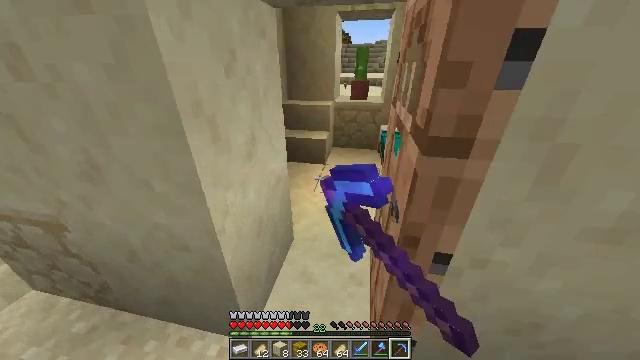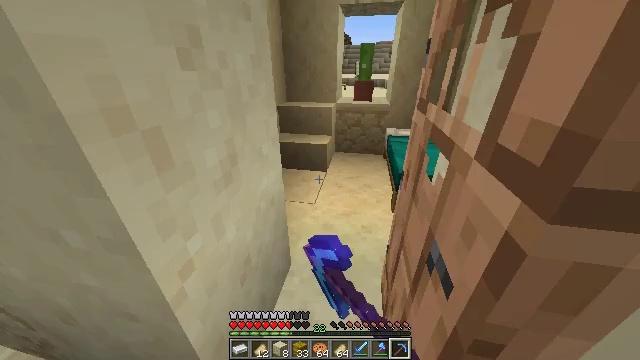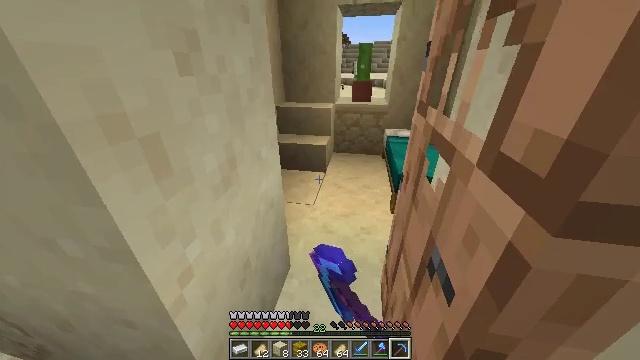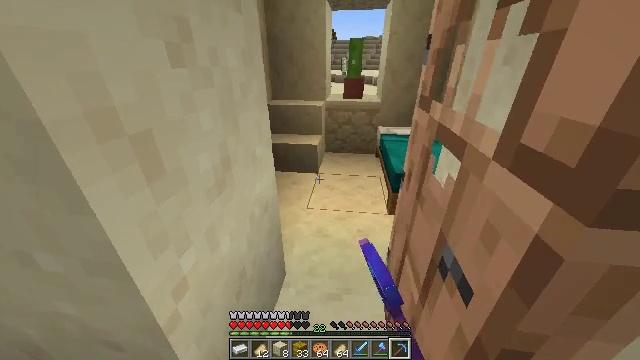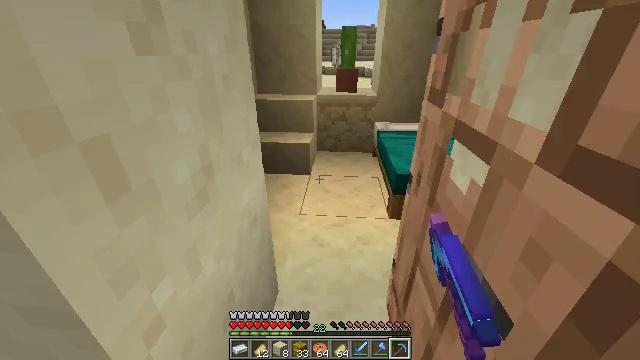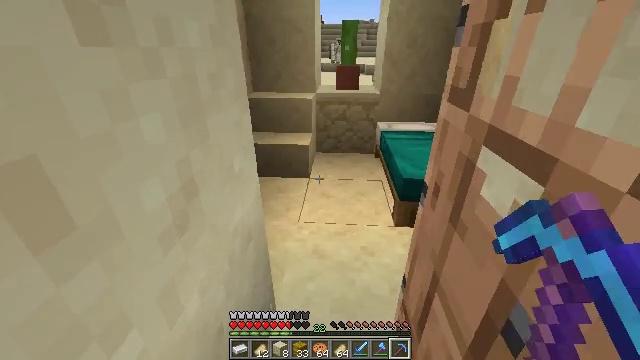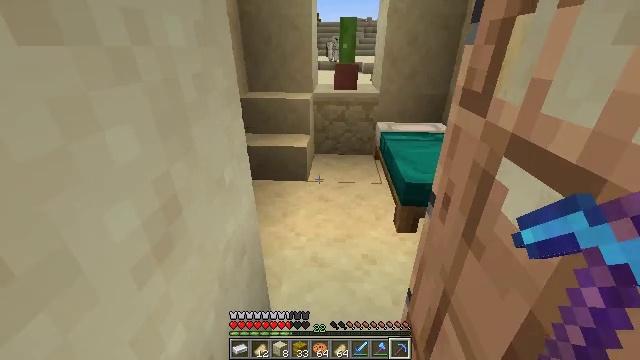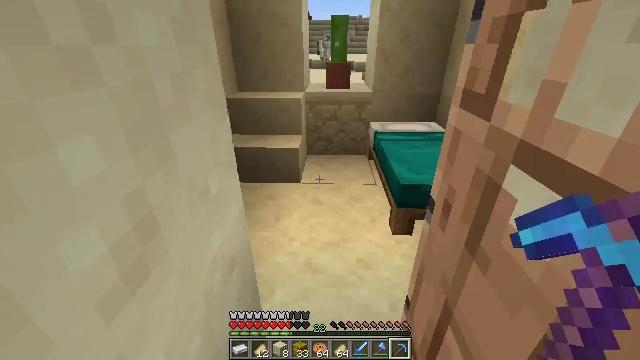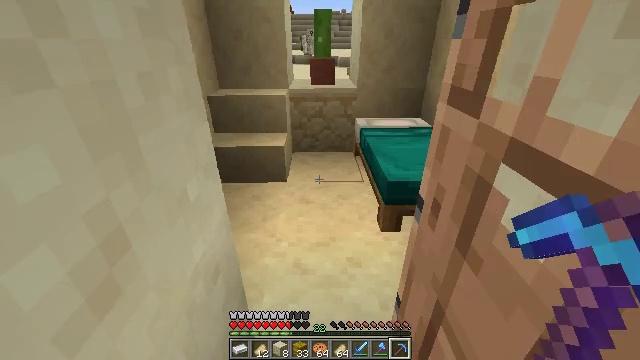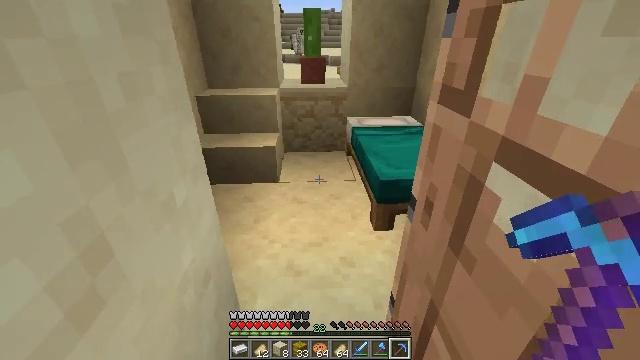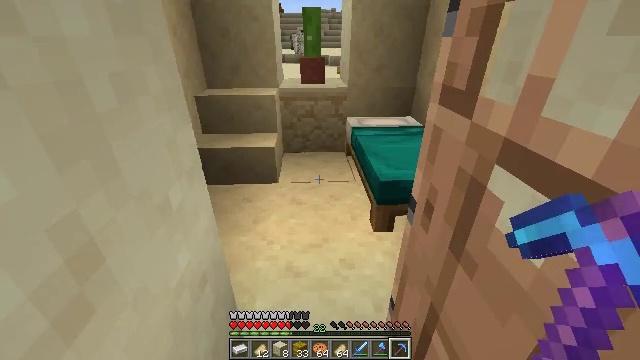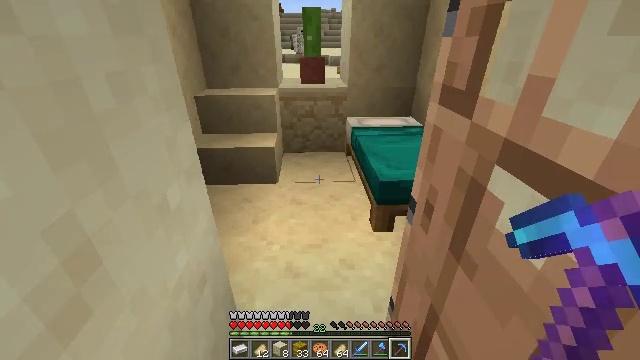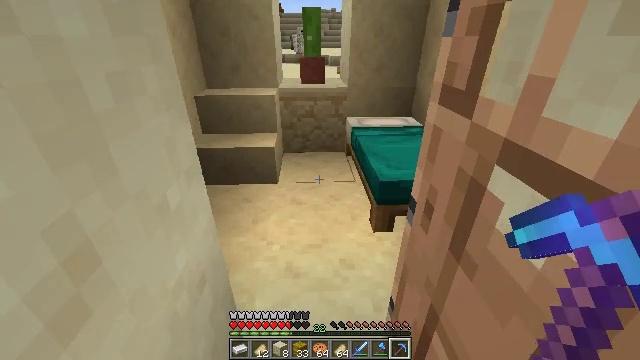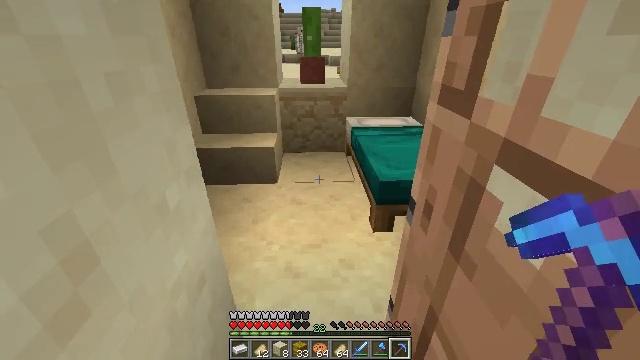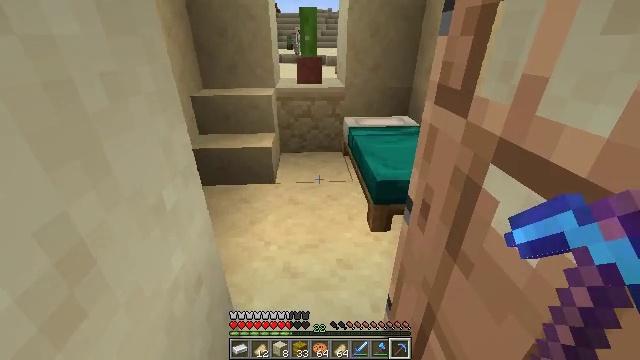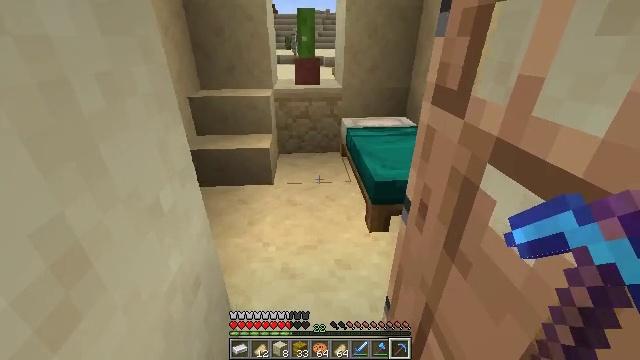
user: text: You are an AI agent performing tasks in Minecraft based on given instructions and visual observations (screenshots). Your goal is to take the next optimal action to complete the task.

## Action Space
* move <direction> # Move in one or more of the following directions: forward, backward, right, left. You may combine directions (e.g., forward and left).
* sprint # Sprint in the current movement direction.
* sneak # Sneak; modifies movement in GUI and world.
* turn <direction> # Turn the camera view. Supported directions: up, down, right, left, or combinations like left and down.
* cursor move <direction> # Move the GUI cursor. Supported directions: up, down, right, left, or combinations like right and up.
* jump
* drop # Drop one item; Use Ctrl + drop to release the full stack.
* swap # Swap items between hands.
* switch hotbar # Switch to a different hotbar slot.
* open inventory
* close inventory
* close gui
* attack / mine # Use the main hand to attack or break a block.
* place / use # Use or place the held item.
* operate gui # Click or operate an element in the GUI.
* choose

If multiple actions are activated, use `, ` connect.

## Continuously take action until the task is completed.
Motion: motion action
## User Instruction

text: Mine sand by the water.
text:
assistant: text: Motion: move forward, use / place
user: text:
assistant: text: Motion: move forward
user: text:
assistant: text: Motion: move forward, turn right
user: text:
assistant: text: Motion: move forward, turn right
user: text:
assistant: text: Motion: move forward
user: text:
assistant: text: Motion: no_op
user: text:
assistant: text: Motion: turn right
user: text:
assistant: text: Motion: turn right
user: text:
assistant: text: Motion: turn right
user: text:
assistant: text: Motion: no_op
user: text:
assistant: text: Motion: no_op
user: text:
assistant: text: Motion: no_op
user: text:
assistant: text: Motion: no_op
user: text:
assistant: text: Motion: no_op
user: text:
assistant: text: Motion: no_op
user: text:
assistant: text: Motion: turn right and up
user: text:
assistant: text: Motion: turn right and up
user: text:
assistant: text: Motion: turn right and up
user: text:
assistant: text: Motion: turn right
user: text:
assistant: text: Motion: turn right and down
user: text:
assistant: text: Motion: turn right
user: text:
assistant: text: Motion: turn right
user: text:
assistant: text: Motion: move forward, turn right
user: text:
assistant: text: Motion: move forward and move right
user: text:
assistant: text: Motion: move forward and move right, turn left and up
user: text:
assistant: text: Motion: move forward and move right, turn left and up
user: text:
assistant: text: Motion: move forward and move right, turn left and up
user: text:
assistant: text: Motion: move forward, turn left and up
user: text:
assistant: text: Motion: move forward, turn left and up
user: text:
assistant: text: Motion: move forward, turn left and up